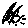
Label: sun